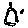
Label: triangle